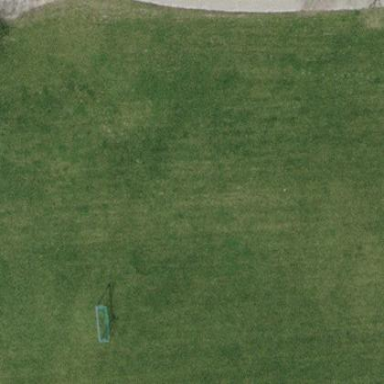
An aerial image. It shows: Grass pitch used for soccer.